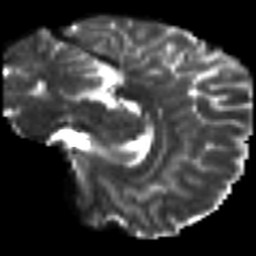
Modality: T2w
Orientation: sagittal
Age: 26
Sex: female
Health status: healthy
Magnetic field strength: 3 T
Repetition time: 8.4 s
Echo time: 0.0926 s